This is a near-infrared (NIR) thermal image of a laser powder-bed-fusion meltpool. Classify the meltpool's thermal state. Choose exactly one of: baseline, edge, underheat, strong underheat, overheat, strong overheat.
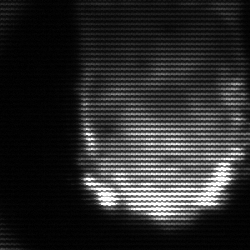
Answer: baseline